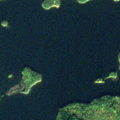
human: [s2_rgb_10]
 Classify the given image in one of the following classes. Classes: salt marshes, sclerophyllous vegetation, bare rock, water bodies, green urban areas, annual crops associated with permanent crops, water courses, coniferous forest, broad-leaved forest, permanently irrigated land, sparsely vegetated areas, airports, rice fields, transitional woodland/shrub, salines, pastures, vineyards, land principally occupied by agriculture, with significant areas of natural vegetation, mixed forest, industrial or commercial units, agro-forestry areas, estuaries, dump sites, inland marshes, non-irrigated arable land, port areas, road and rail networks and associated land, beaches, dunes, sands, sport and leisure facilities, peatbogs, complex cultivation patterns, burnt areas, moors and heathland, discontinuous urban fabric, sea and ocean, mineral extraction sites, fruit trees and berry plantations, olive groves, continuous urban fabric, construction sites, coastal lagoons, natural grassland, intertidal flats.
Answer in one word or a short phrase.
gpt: coniferous forest, mixed forest, water bodies